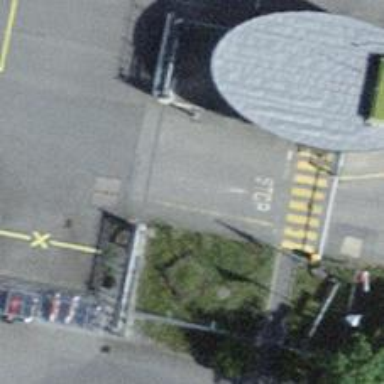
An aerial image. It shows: Gate.